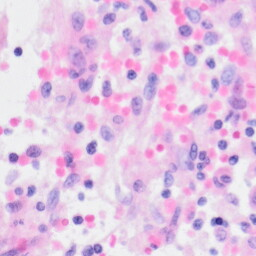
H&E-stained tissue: Kidney